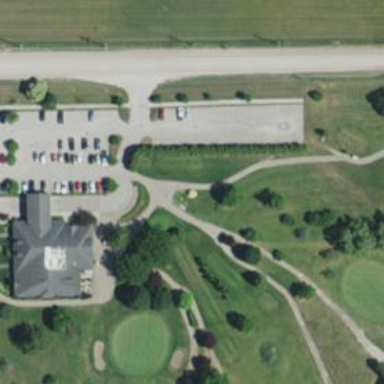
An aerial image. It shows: Path for both roads and golfers.